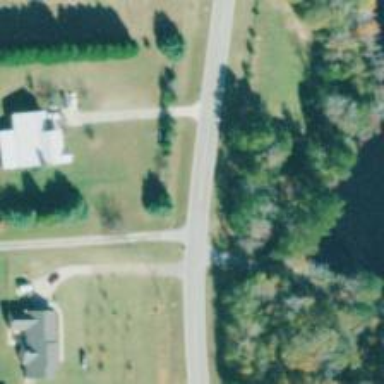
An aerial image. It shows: Driveway leading to service road.